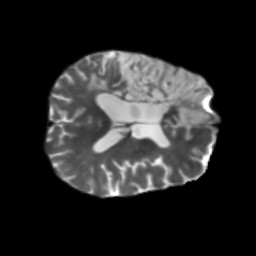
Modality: T2w
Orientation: axial
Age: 64
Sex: male
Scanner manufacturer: siemens
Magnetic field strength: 3 T
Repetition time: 5.25 s
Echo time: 0.08 s